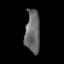
Tissue: skin
Cell type: Epithelial cells
Senescence score: 0.2761
Nuclear area (px): 612
Mean DAPI intensity: 105.484